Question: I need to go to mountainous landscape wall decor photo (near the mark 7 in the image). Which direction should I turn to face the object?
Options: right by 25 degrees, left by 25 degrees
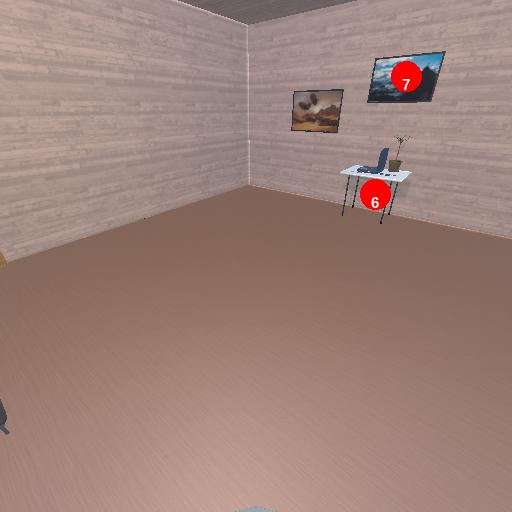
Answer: right by 25 degrees